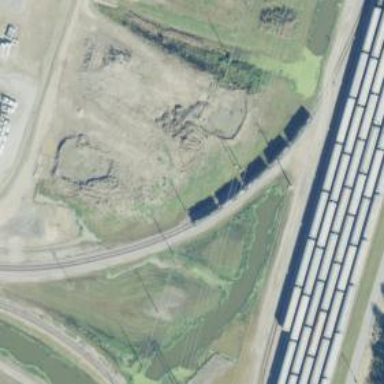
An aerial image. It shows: Railway spur service.